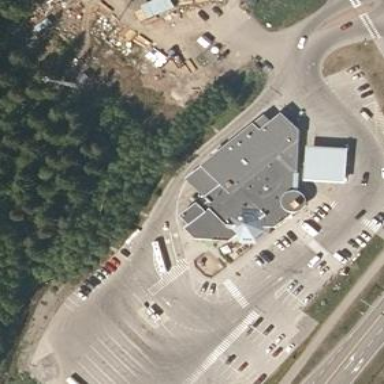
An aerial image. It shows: Retail building.